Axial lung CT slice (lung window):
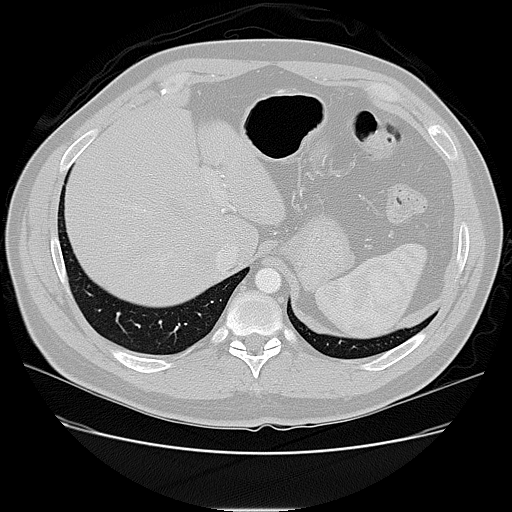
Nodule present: no